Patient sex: F
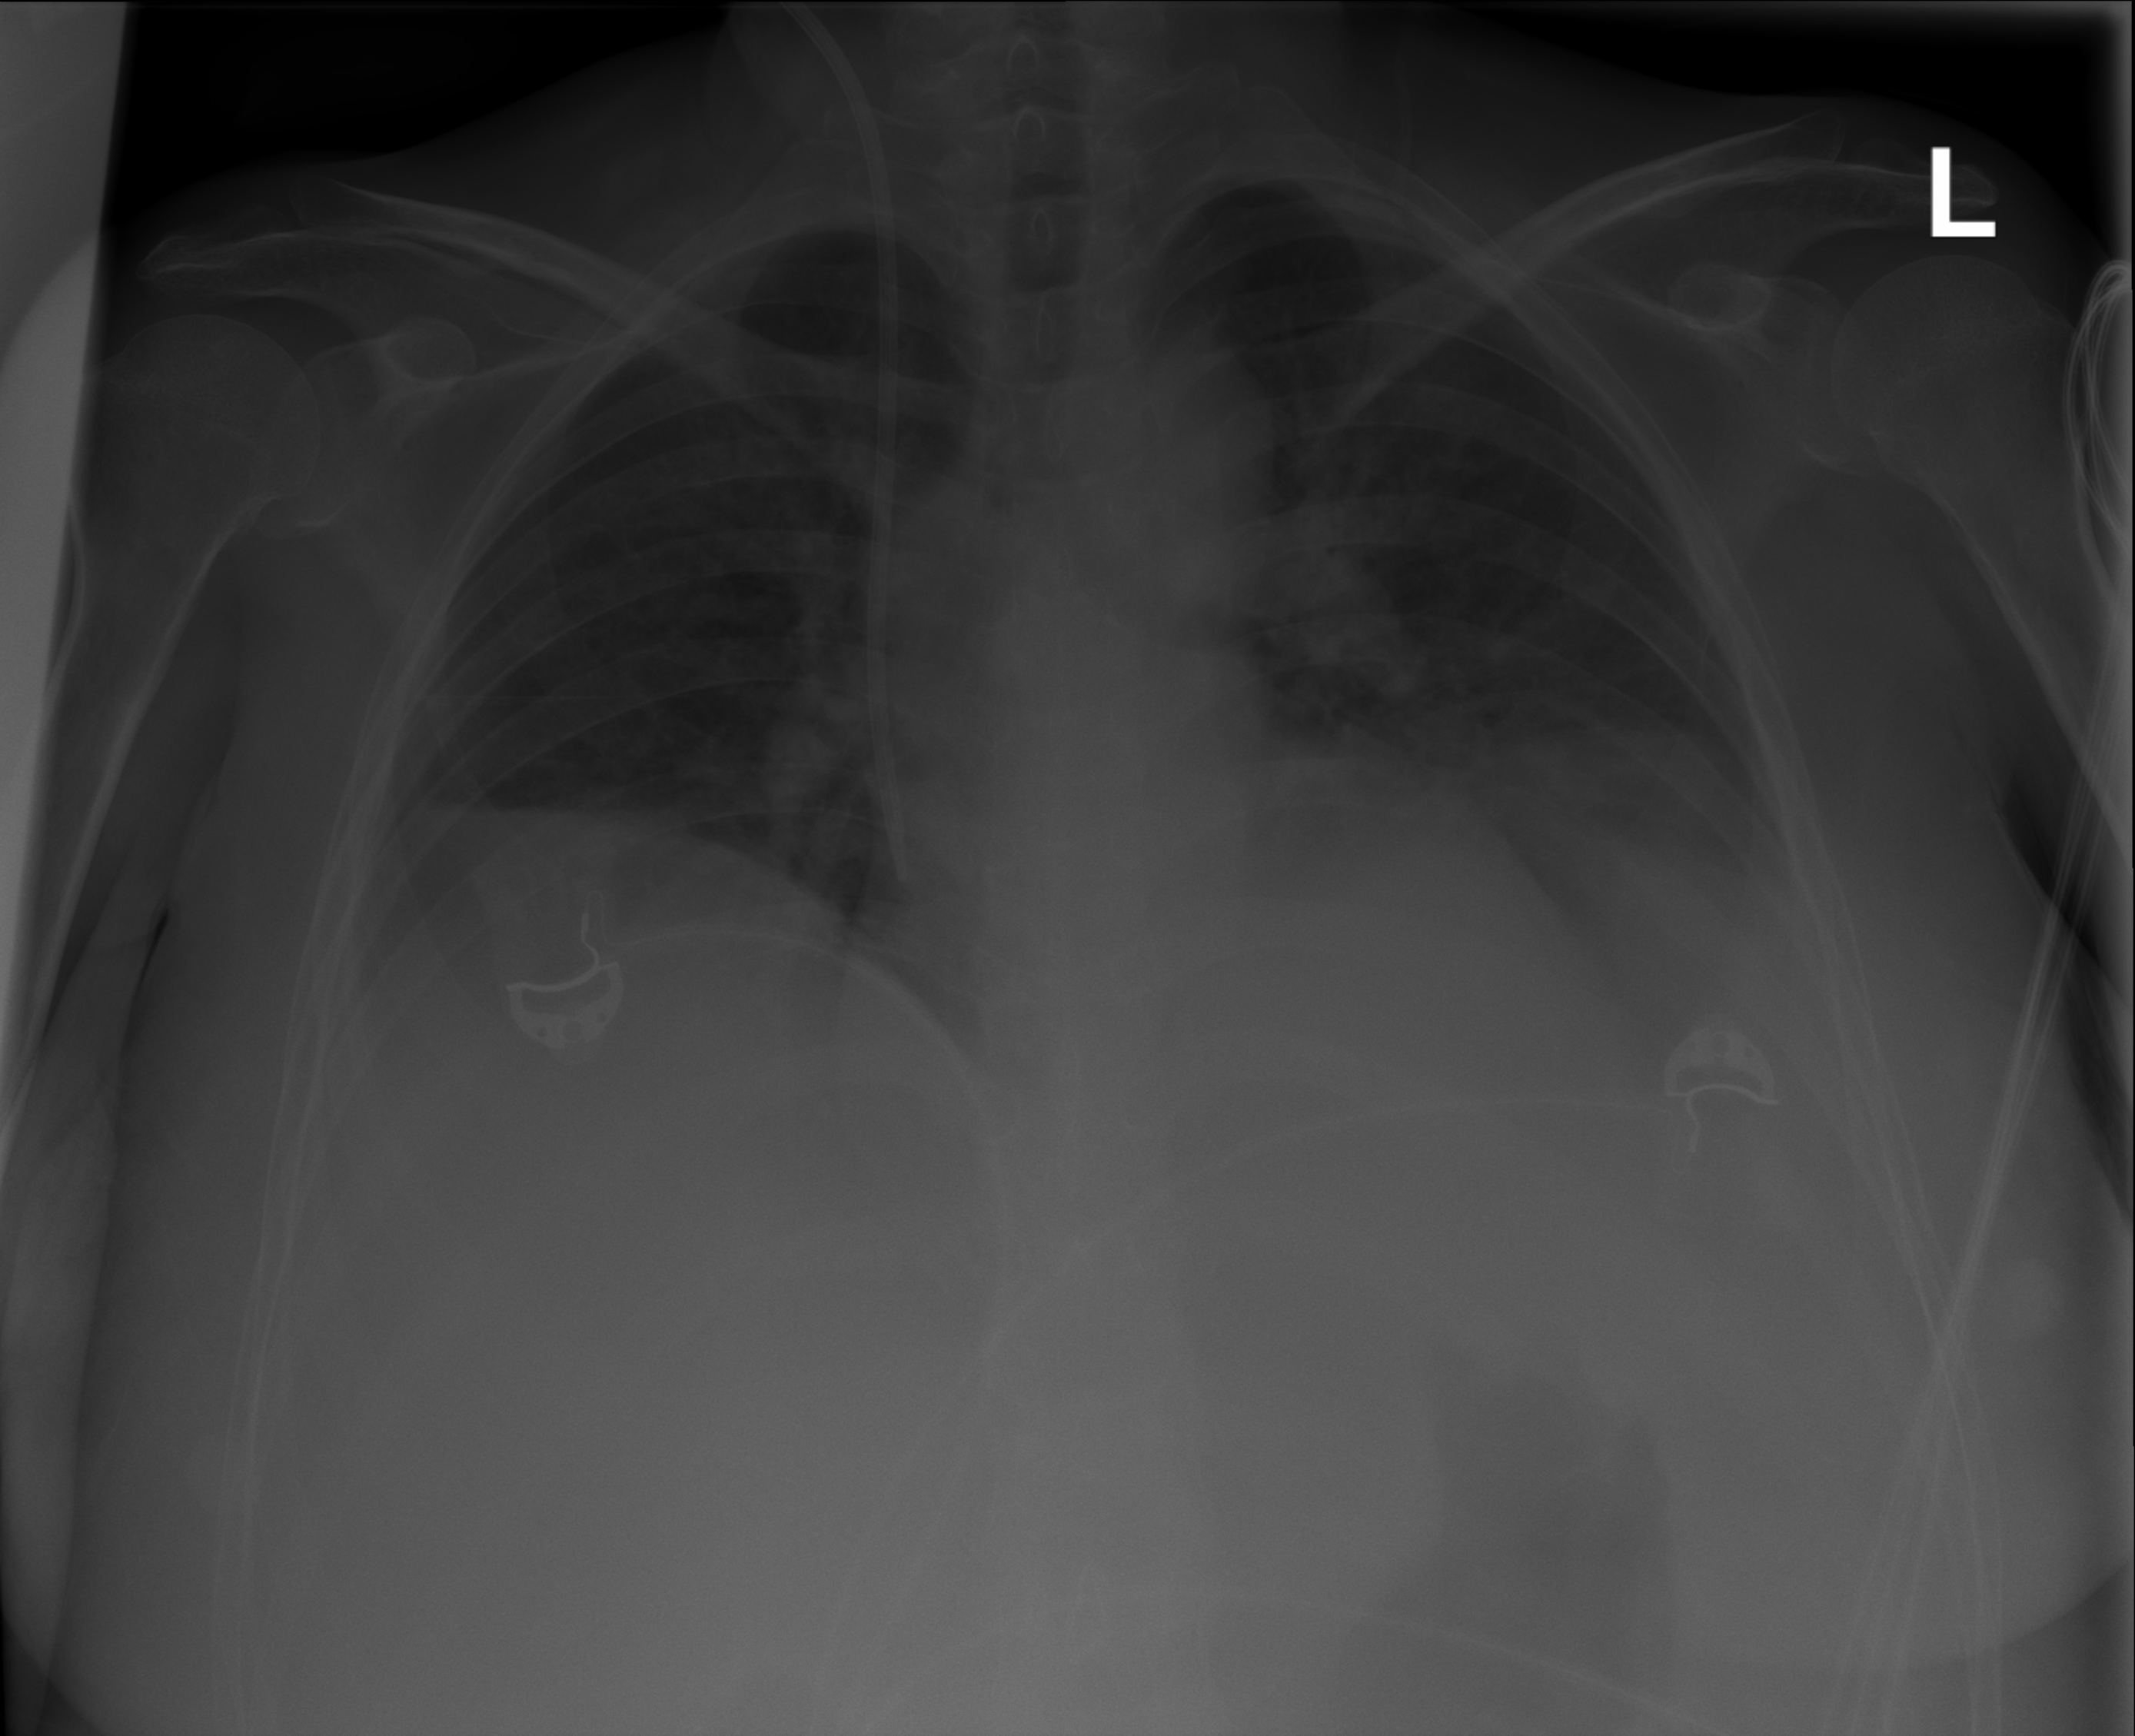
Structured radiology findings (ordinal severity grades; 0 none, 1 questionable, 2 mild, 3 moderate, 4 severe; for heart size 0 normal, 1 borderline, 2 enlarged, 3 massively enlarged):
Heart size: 1
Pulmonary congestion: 2
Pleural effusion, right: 2
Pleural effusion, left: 2
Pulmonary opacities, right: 0
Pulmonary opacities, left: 0
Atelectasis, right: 0
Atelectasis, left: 0